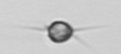
Label: Acanthoica_quattrospina